Interaction volume radius: 5 \u00c5
Interaction volume height: 15 \u00c5
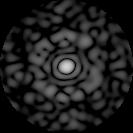
Disorder parameter: 0.8392